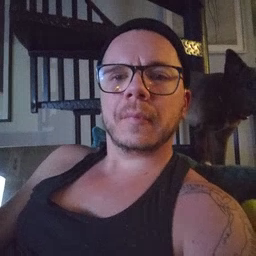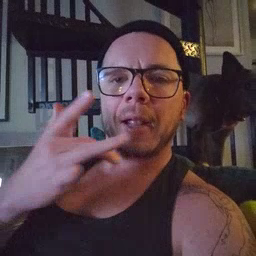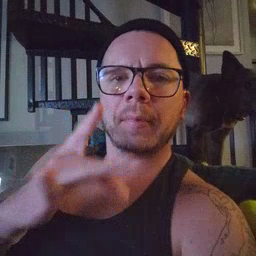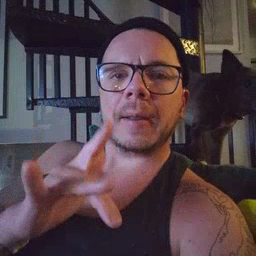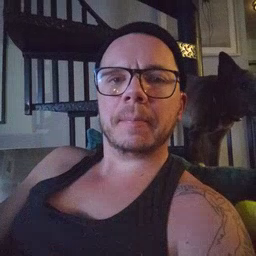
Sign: empty